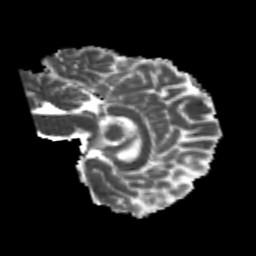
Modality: MD
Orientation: sagittal
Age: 22
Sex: female
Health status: healthy
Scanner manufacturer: philips
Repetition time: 7.389 s
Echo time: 0.08599 s